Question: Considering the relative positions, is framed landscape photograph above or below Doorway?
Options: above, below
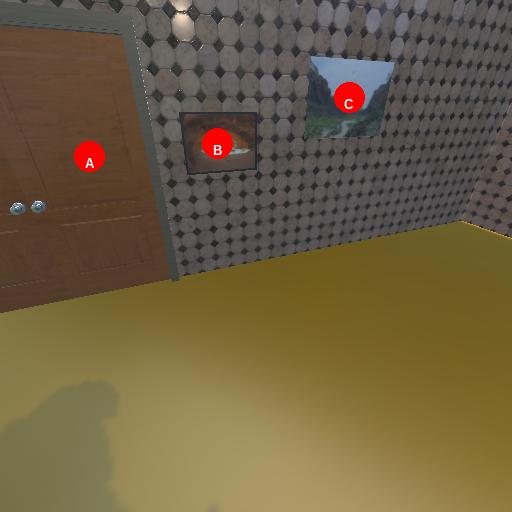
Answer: above